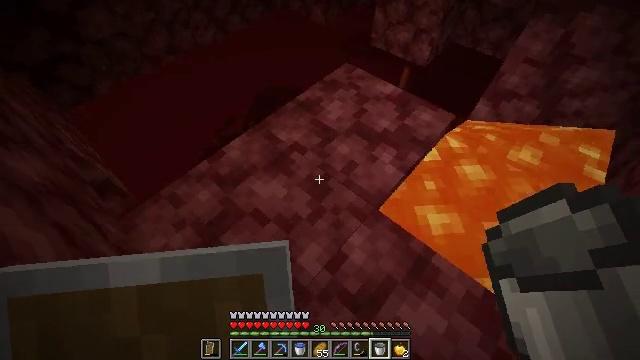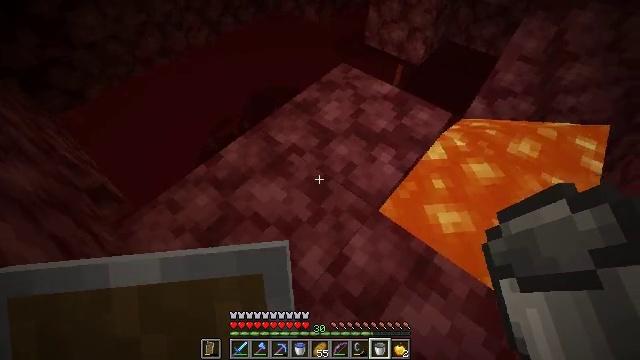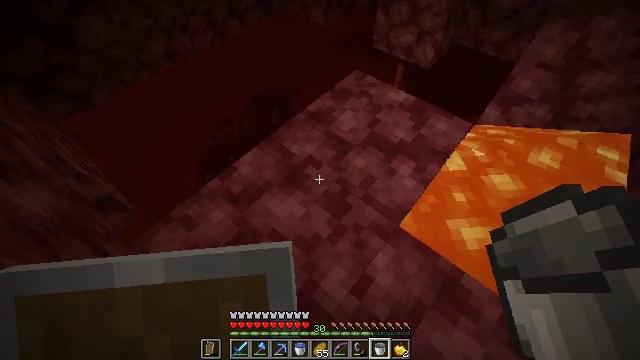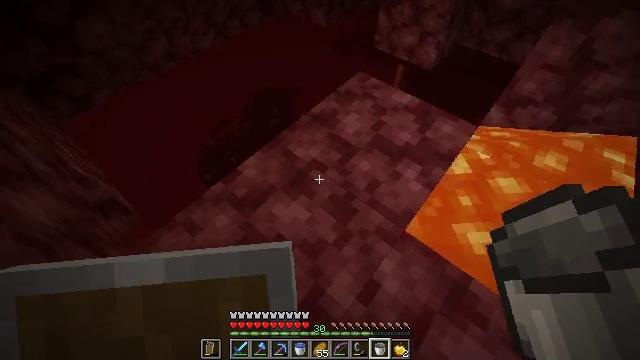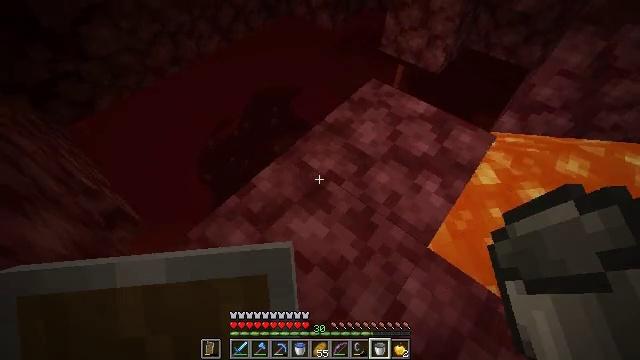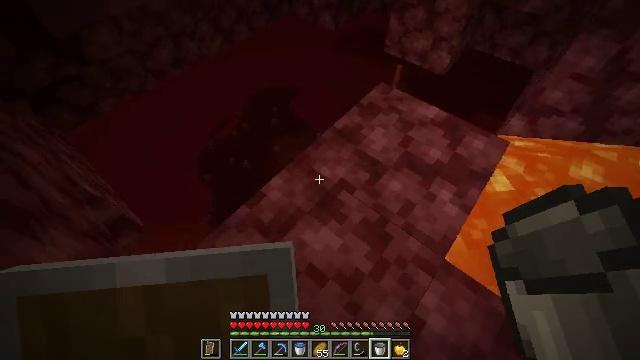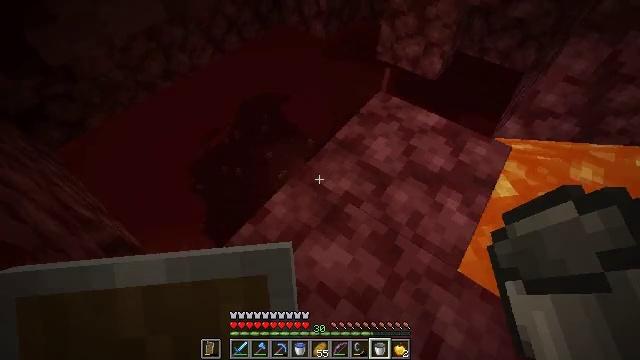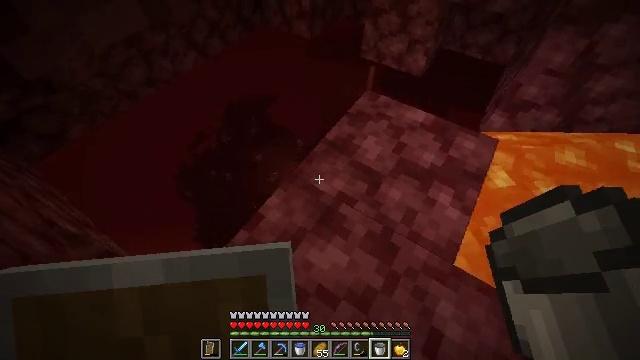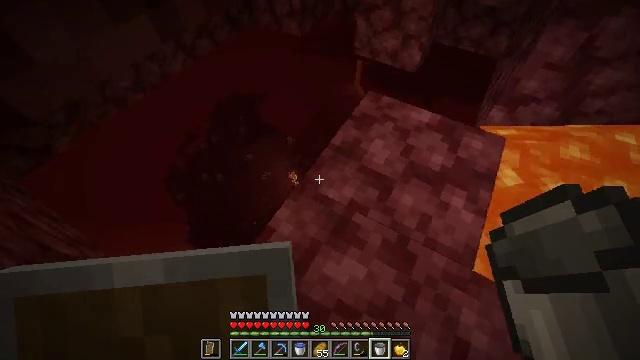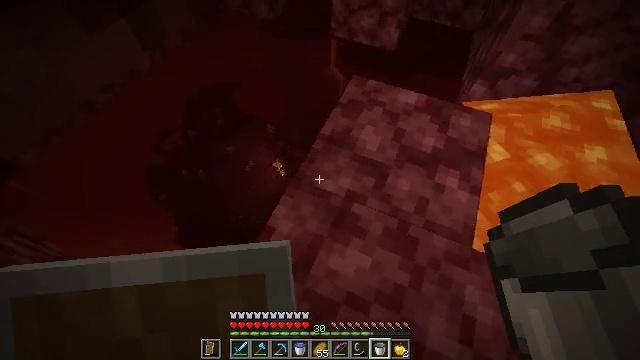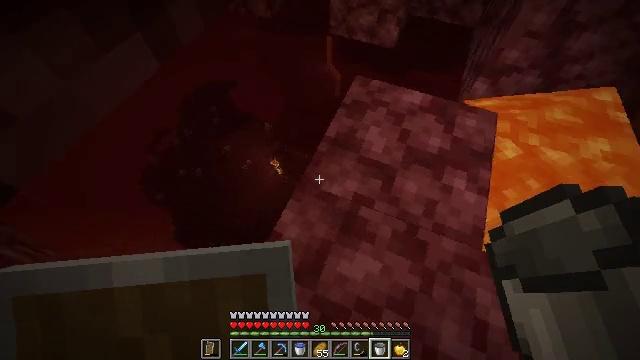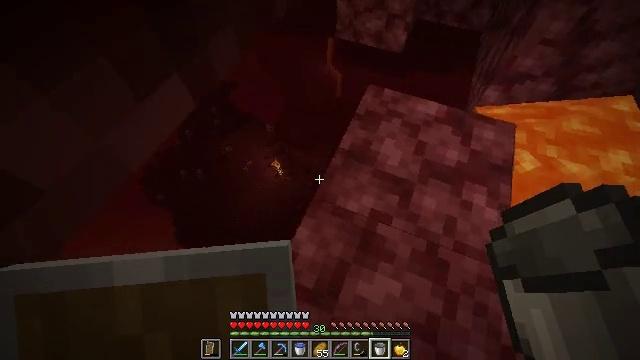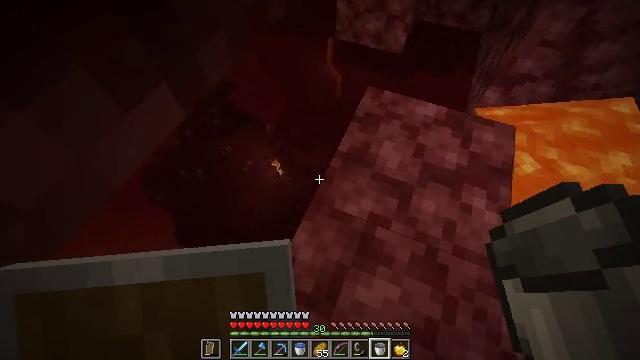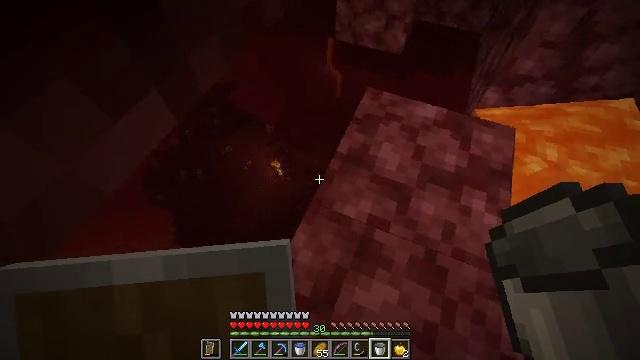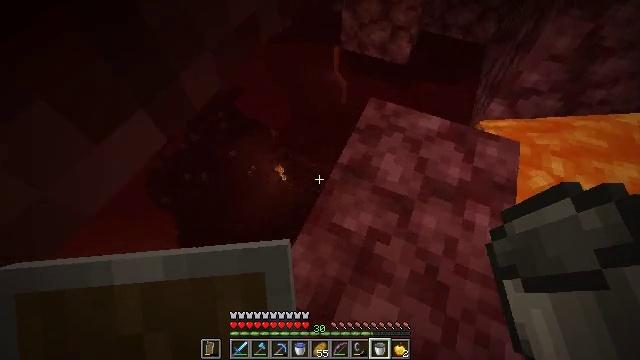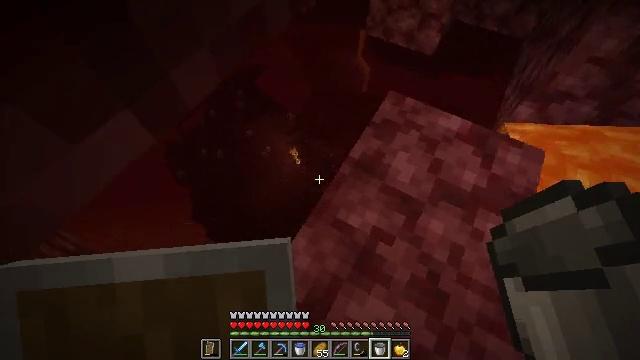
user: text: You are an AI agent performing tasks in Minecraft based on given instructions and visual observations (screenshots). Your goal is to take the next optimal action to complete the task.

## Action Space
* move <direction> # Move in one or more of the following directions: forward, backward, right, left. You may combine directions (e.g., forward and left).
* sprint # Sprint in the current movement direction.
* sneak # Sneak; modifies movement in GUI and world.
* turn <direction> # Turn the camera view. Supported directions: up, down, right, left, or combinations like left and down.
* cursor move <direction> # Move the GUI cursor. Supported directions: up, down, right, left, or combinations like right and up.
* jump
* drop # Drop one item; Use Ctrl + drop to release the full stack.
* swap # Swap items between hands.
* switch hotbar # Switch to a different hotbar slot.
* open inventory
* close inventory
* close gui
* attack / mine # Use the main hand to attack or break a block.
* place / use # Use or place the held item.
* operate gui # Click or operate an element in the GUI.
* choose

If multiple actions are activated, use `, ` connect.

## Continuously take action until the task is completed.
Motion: motion action
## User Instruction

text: Break the netherrack block.
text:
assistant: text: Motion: move forward and move left, sneak, turn right
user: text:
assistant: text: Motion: move forward and move left, sneak
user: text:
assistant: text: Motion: move forward and move left, sneak
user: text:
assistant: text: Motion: move forward and move left, sneak
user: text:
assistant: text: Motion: move forward and move left, sneak
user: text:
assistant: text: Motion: move forward and move left, sneak, turn right and up
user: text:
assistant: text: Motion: move forward and move left, sneak, turn right
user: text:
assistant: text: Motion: move forward and move left, sneak, turn right
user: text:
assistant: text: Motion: move forward and move left, sneak, turn right and down
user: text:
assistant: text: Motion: move forward and move left, sneak, turn right
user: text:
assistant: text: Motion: move forward and move left, sneak
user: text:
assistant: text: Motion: move forward and move left, sneak
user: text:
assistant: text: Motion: move forward and move left, sneak
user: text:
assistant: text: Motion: move forward and move left, sneak, turn left and up
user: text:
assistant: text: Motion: move forward and move left, sneak, turn left and down
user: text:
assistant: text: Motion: move forward and move left, sneak, turn left and down
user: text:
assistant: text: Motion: move forward and move left, sneak, turn down
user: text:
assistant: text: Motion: move forward, sneak, turn right and down
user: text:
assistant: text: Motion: move forward, sneak, turn right and down
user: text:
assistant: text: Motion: move forward, sneak, turn right
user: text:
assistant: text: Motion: move forward, sneak, turn right and up
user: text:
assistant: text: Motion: move forward, sneak, turn right and up
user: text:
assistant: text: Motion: move forward, sneak, turn right and up
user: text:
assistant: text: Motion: move forward, sneak, turn right
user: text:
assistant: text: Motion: move forward, sneak
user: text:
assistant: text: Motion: move forward, sneak
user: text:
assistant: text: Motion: move forward, sneak
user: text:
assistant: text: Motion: move forward, sneak, turn right
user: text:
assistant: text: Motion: move forward, sneak
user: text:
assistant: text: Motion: move forward, sneak